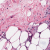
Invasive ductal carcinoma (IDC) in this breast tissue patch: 0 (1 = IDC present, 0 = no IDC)